Question:
I am using NSObject class to get all the data from a database. When I call that function it will show a memory leak where I assign a string using stringWithFormat. I think when we use this method we should not have to release that string so why does it show a memory leak?
Thanks in advance. :)
'''
- (void) Allnote
{
[app.NoteArray removeAllObjects];
NSArray *paths = NSSearchPathForDirectoriesInDomains(NSDocumentDirectory, NSUserDomainMask, YES);
NSString *documentsDirectory = [paths objectAtIndex:0];
NSString *path = [documentsDirectory stringByAppendingPathComponent:@"Notes.sqlite"];
if (sqlite3_open([path UTF8String], &database) == SQLITE_OK)
{
NSString *querySQL = [NSString stringWithFormat:@"SELECT * From note" ];
const char *sql = [querySQL UTF8String];
sqlite3_stmt *searchStatement;
if (sqlite3_prepare_v2(database, sql, -1, &searchStatement, NULL) == SQLITE_OK)
{
while (sqlite3_step(searchStatement) == SQLITE_ROW)
{
noteClass *noteObj = [[noteClass alloc]init];
noteObj.noteTitle = [NSString stringWithUTF8String:(char *)sqlite3_column_text(searchStatement, 0)]; // at this place
noteObj.noteContent = [NSString stringWithUTF8String:(char *)sqlite3_column_text(searchStatement, 1)]; // at this place
NSNumber *noteId = [NSNumber numberWithInt:sqlite3_column_int(searchStatement, 2)];
noteObj.noteId = [NSString stringWithFormat:(@"%@"),noteId]; // at this place
files=noteObj.noteTitle;
filescont=noteObj.noteContent;
[app.NoteArray addObject:noteObj];
[noteObj release];
}
}
sqlite3_finalize(searchStatement);
}
sqlite3_close(database);
}
'''
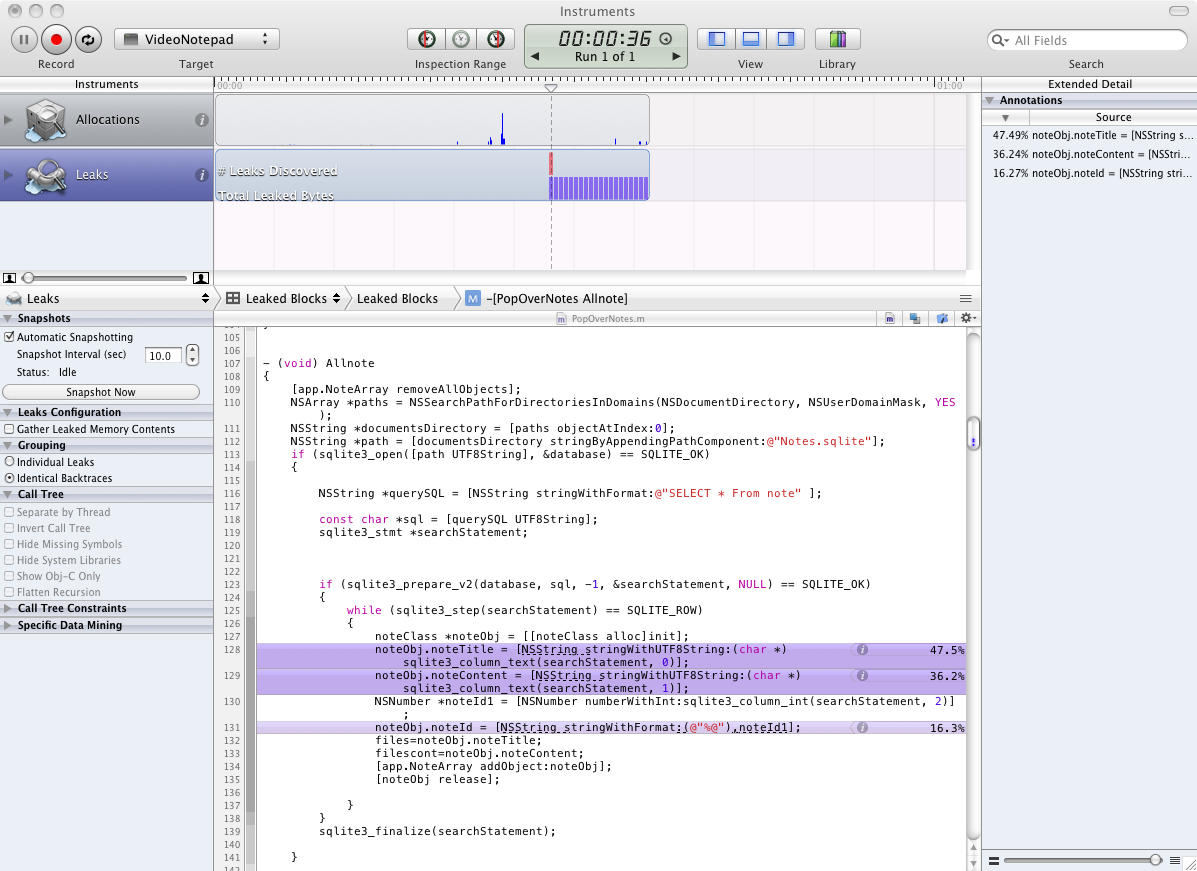
Answer: See, 'stringWithFormat'is a factory method means that it has autorelease in its definition, that's why u r getting memory issue. But, that is not an issue.its 100% perfect.